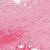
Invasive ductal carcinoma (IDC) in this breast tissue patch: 0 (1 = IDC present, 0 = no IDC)